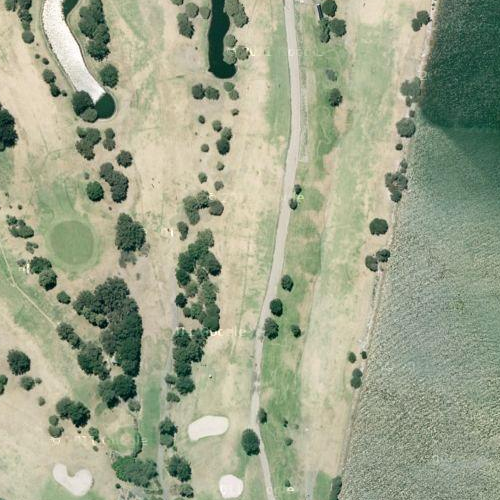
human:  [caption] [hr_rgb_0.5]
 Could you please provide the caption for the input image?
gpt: A meadow with scattered bushes and some bunkers on it .

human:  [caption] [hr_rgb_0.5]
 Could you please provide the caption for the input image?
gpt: Some green bushes and white bunkers on the meadow .

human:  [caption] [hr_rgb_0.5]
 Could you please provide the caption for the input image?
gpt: There is a meadow with some bunkers and bushes on the meadow .

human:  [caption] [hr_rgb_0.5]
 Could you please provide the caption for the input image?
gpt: Some green bushes and white bukers on the meadow .

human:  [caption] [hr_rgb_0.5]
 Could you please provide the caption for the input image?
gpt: There are some green bunshes and white bunkers on the meadow .